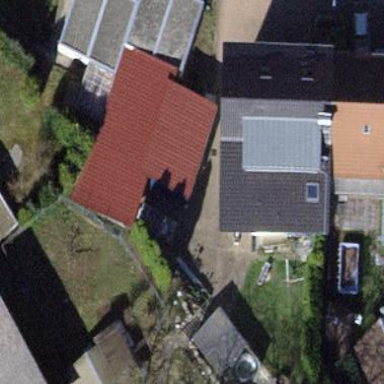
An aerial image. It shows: Garage.